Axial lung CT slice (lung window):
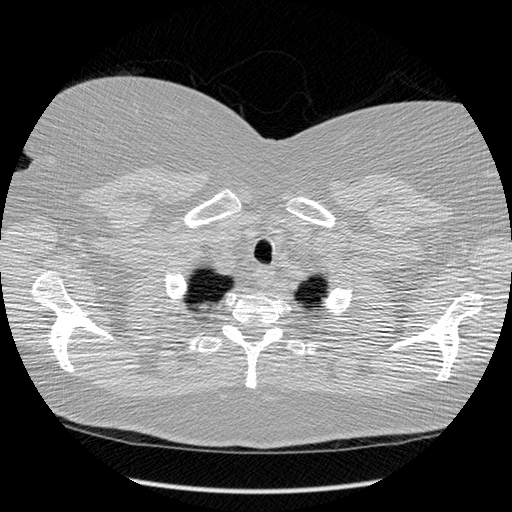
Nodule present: no